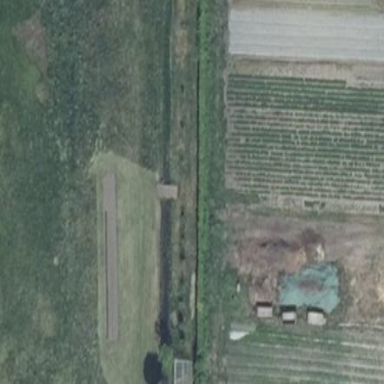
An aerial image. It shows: Greenhouse used for horticulture.